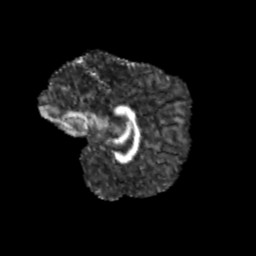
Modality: FA
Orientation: sagittal
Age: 11
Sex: female
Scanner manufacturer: siemens
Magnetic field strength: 3 T
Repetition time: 3.8 s
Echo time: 0.07 s